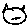
Label: cat